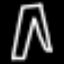
Label: pants